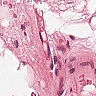
Metastatic tissue present: no